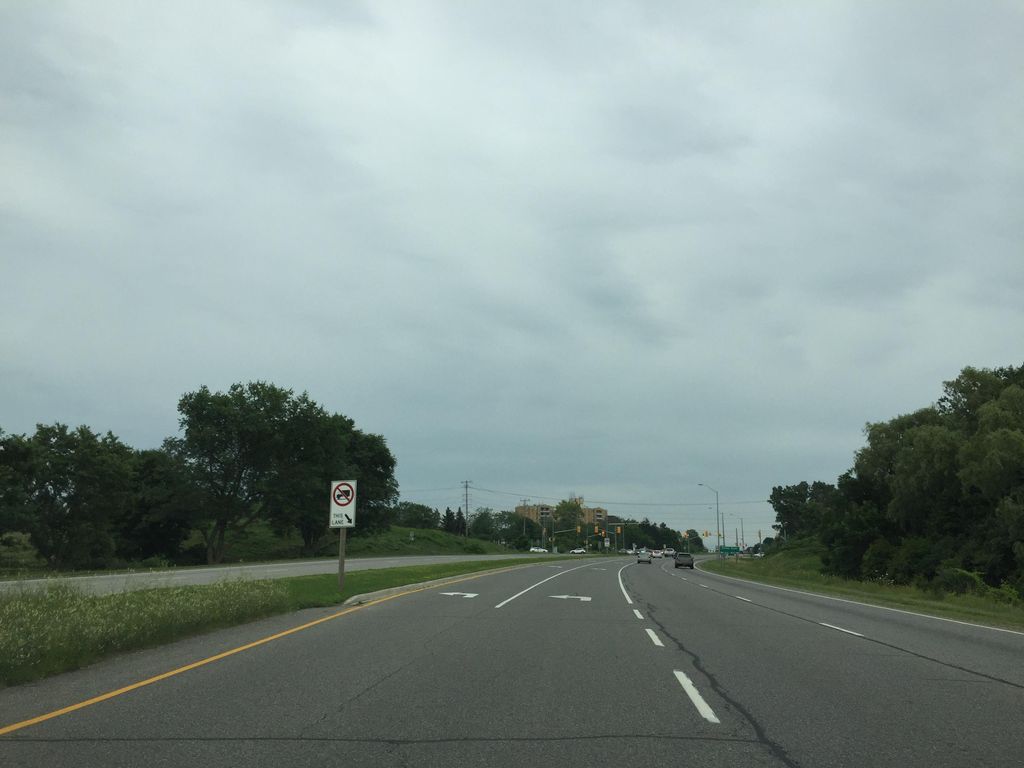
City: kitchener-waterloo